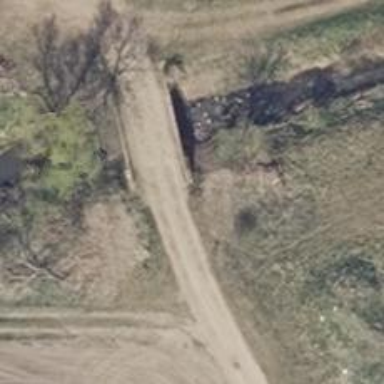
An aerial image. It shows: Track road passing over bridge with grade 3 tracktype.